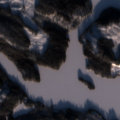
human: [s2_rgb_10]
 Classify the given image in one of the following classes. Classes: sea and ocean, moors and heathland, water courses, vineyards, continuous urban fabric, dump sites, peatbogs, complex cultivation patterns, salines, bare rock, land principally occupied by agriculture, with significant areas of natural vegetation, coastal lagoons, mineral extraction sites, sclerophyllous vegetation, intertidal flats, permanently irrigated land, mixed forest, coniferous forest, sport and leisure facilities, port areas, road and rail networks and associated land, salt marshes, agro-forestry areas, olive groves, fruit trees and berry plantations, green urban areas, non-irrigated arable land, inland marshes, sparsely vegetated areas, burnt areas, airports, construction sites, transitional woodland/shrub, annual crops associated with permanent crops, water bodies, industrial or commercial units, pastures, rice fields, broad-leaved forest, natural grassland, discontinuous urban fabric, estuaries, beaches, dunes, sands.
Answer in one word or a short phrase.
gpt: coniferous forest, mixed forest, transitional woodland/shrub, water bodies